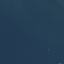
Label: SeaLake